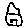
Label: house